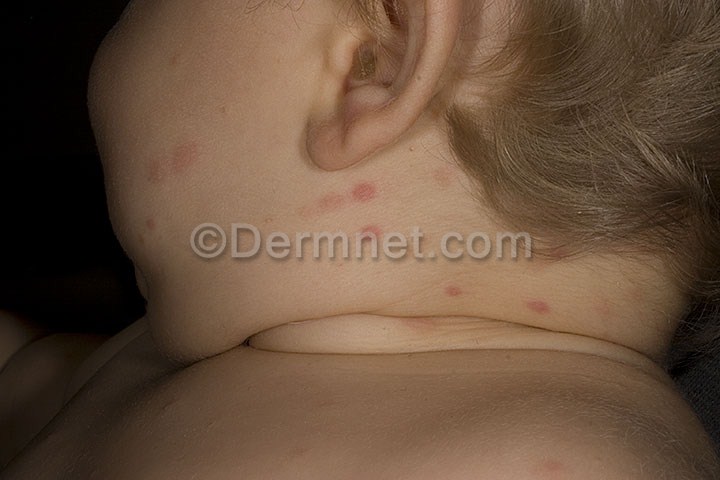
Disease: Exanthems and Drug Eruptions